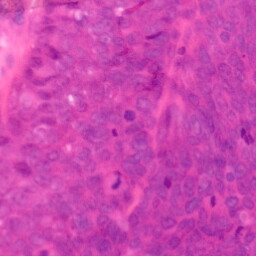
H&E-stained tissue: Colon